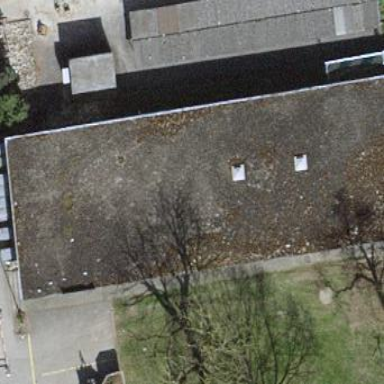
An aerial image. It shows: Sports center building with flat roof.